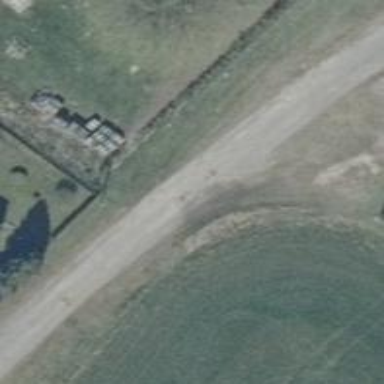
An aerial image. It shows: Gravel road in residential area.